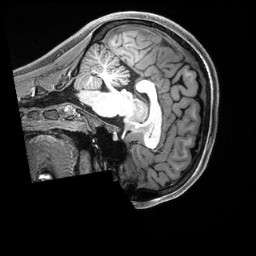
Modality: T1w
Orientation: sagittal
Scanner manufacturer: siemens
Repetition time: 2.5 s
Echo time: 0.00231 s